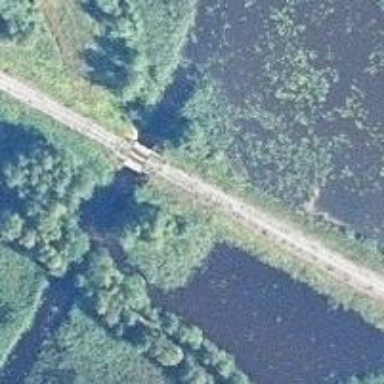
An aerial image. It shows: Continuous rail bridge crossing over railroad tracks.